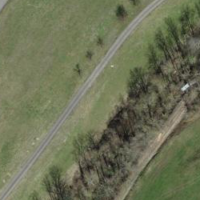
EUNIS habitat code: 52
Species observed at this site:
Lamium galeobdolon
Anthyllis vulneraria